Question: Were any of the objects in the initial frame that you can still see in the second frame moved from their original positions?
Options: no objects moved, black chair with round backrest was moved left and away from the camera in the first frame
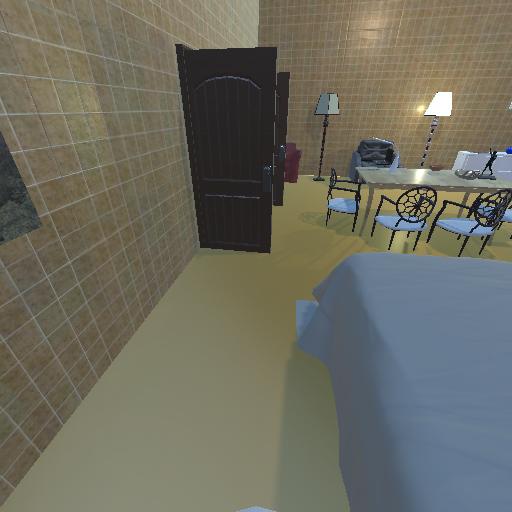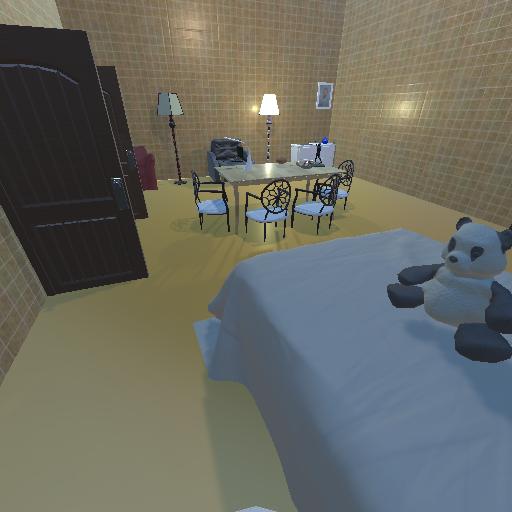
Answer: no objects moved